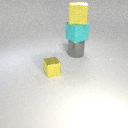
large yellow rubber cube above large cyan rubber cube